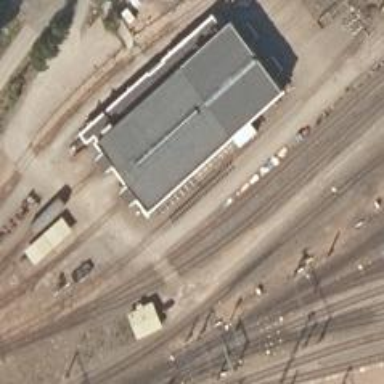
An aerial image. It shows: Railway yard in service.